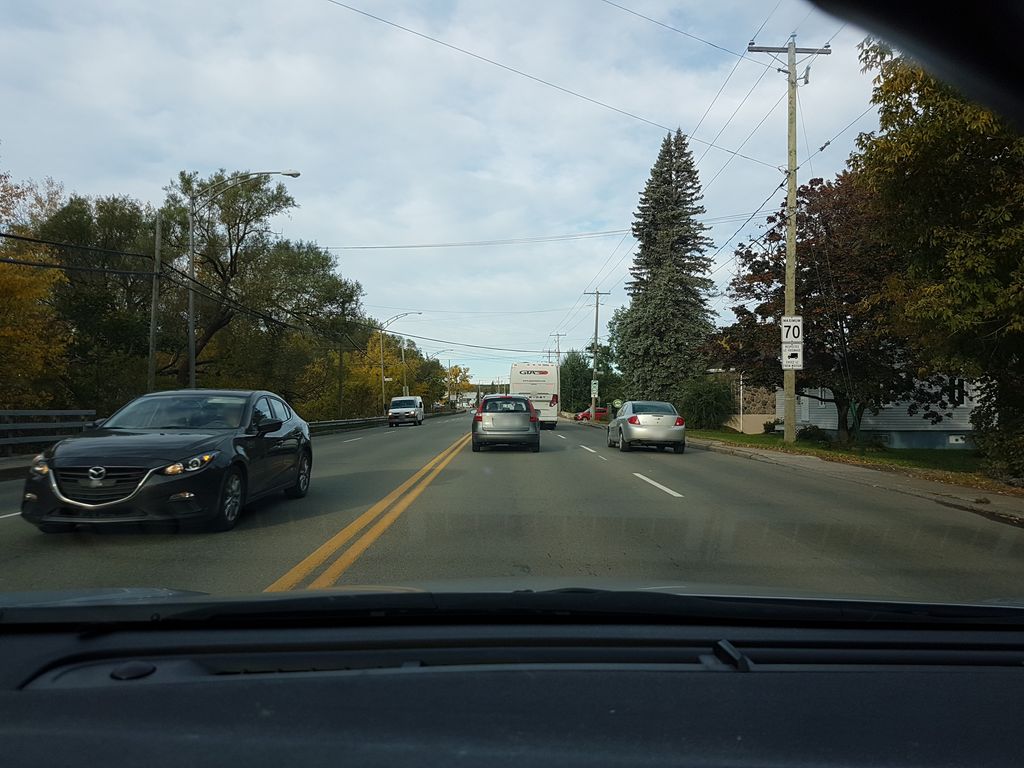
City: quebec_city